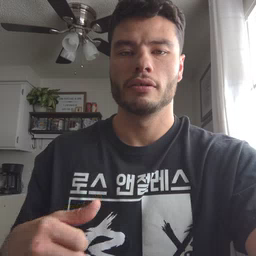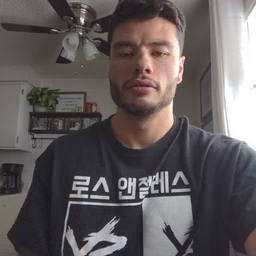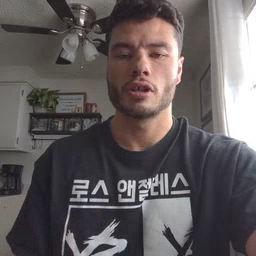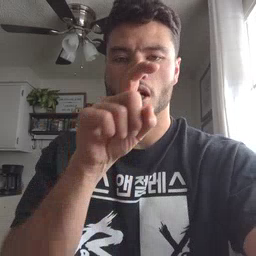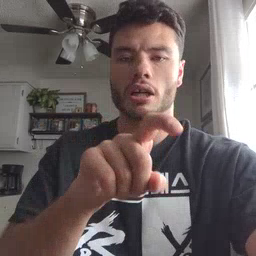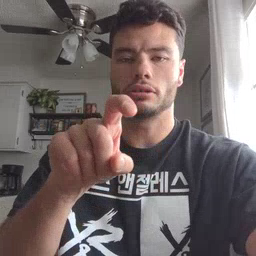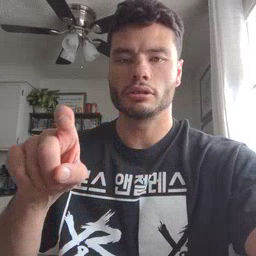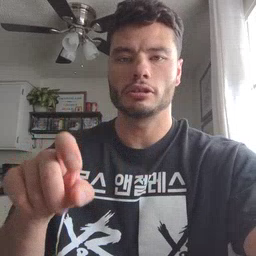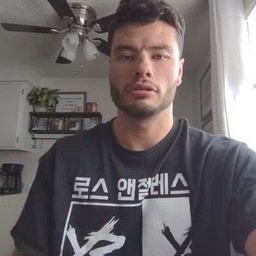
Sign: closet